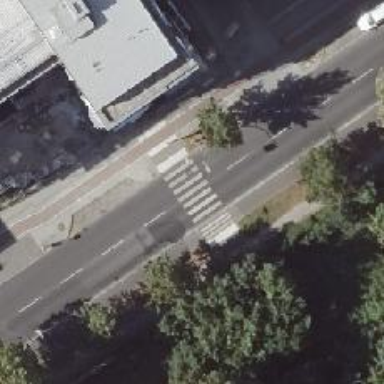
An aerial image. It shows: Footway with asphalt surface and marked zebra crossing.